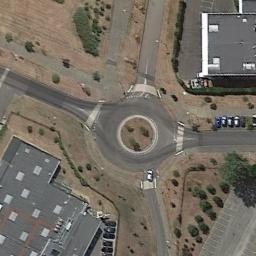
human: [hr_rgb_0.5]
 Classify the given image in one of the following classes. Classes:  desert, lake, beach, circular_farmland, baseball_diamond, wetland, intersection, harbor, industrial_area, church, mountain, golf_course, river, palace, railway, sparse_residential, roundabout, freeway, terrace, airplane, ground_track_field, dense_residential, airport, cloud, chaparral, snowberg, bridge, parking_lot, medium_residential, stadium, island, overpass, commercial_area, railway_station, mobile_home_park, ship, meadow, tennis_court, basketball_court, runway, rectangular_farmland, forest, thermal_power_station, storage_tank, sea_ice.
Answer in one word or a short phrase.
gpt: roundabout